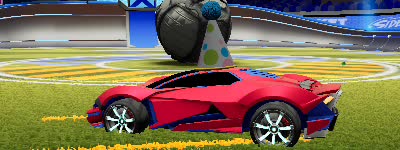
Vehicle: werewolf